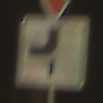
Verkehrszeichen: VerlaufVorfahrtsstrasse7
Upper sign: VorfahrtGewaehren
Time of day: SunriseSunset
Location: Outdoor (Nature)
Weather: PartlyCloudy
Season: NotSpecified
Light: Natural